Question: I generate EER Diagram by MySQL Workbench:

As you can see all tables placed in one place and manually to spread them all is very annoying job.
Is there a way to automatically spread them over whole page?
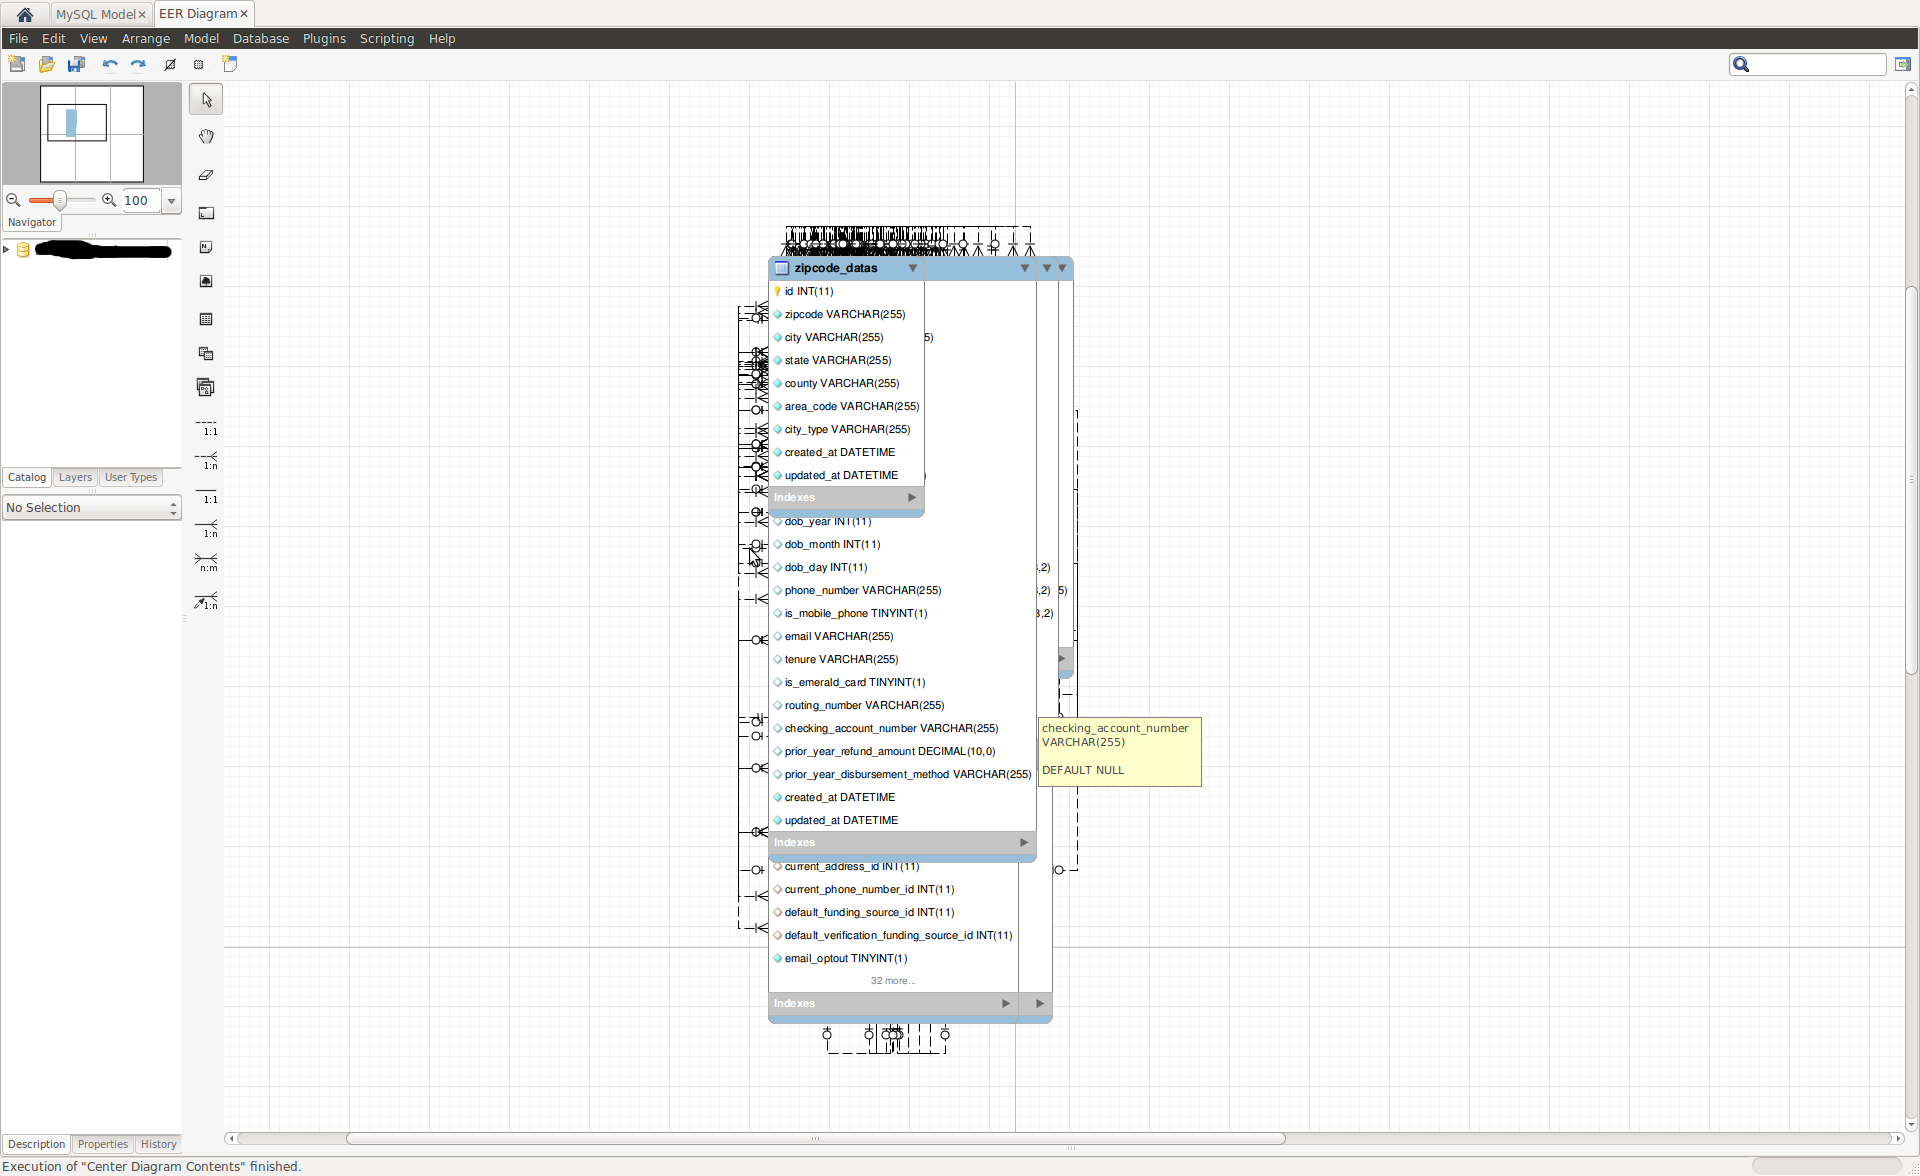
Answer: On the 'Arrange' menu, select 'Autolayout'.